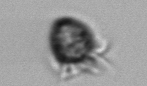
Label: Ciliophora